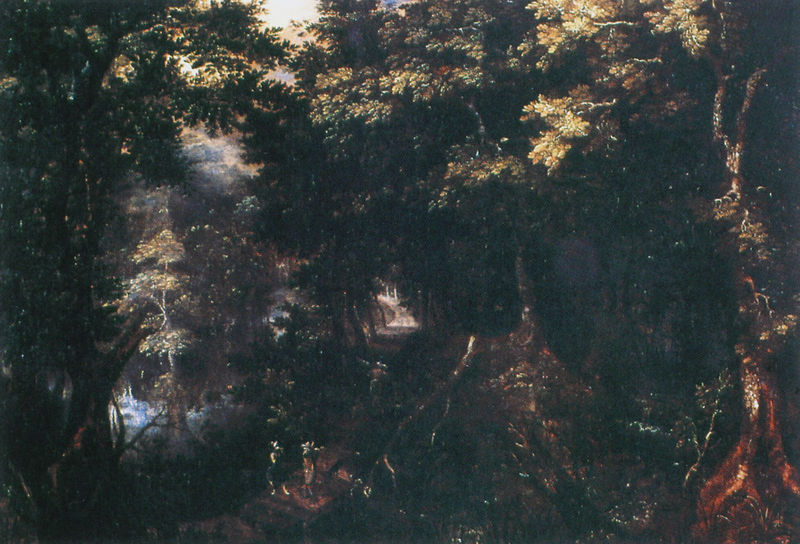
Titel: Waldlandschaft mit Reiherjagd
Künstler: Gillis van Coninxloo
Institution: Speyer, Historisches Museum der Pfalz
Schlagwörter: baum, blau, blätter, dunkel, gemälde, himmel, laub, mann, schatten, wasser, wolken, bäume, gelb, grün, menschen, teich, äste, braun, frau, hell, licht, schwarz, strasse, rot, weg, bild, öl, ast, baumstamm, natur, spiegelung, stamm, zweige, brücke, pfad, sonne, sträucher, dunkelheit, personen, wald, garten, düster, arbeiten, laufen, sonnenuntergang, romantik, treppe, aufgang, stimmung, wandern, wurzel, lichtung, laubbaum, wurzeln, sicht, blattwerk, sonnenschein, sonnenstrahlen, laubbäume, waöd, bühnenhaft, 1850